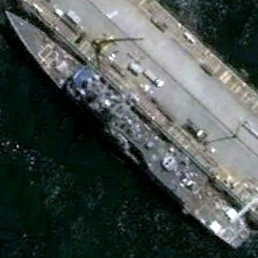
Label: cruiser